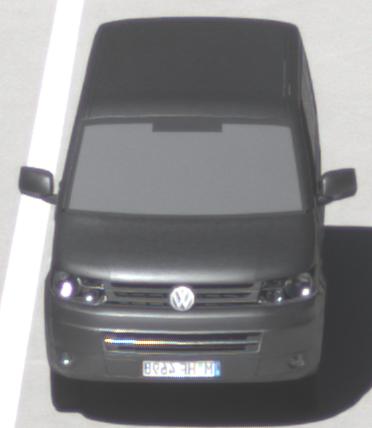
Make: VW Commercial Vehicles (Nutzfahrzeuge)
Model: T5 Multivan 2.0
Detailed model: T5 Multivan
Model produced from: 2009/09
Model produced until: 2013/06
Doors: 4
Color: gray
Road condition: dry road
Daytime: midday
Contrast: high contrast